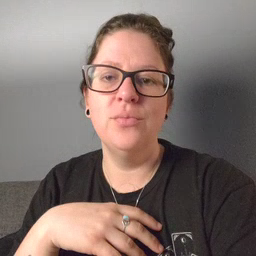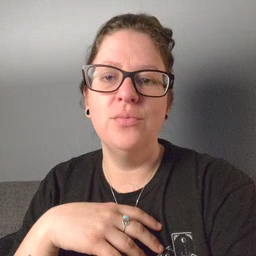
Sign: wolf